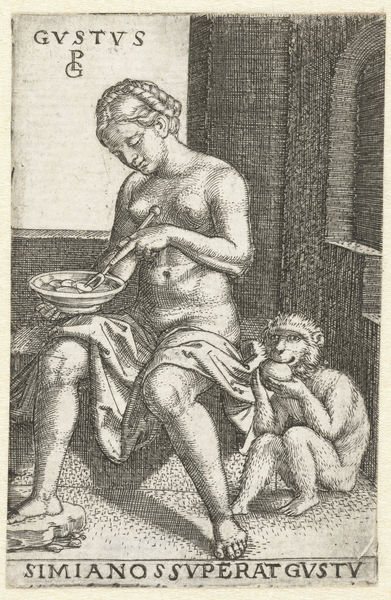
Titel: Smaak (Gustus)
Künstler: Georg Pencz
Standort: Amsterdam
Institution: Rijksmuseum
Schlagwörter: dunkel, nackt, brust, frau, grau, hell, orange, stuhl, zeichnung, haus, tuch, schale, schüssel, stein, teller, futter, affe, apfel, ecke, essen, löffel, zopf, muskeln, corps, füttern, radierung, noir, suppe, femme, kupferstich, gravure, sein, pierre, latin, nue, fruit, pomme, plat, bol, brut, geschmack, nudité, seins, fourche, ng, nourriture, singe, gustus, fourchette, simiano, superat, gustu, frau mit affe, treuesymp